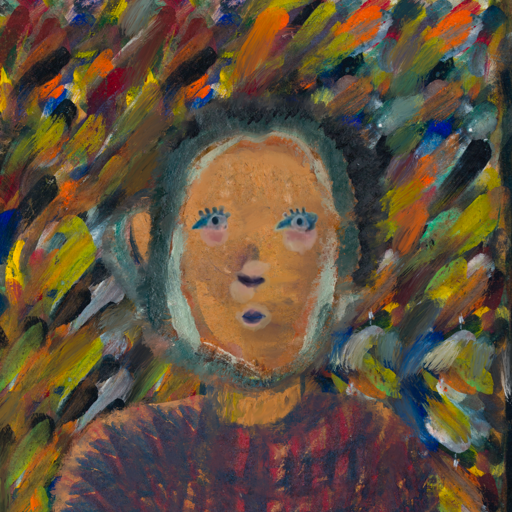
Background: An_Impression, Head And Neck Front: In_The_Sun, Face Front: Hill_Girl, Bust: In_The_Sun, Hair Front: Boggyland, Head Accessory: Blank, Second Necklace: Blank, Necklace: Blank, Baby: Blank